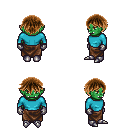
a pixel art fantasy rpg character, female body template, orc, green skin, teal long-sleeve shirt, robe skirt, brown short bangs hairstyle, metal gloves, metal boots, four views (front, back, left, right), 2x2 character sprite sheet, small pixel art, hard edges, no anti-aliasing